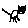
Label: cat